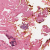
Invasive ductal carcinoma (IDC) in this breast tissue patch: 0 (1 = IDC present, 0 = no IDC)